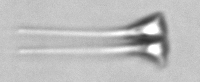
Label: Asterionellopsis_glacialis